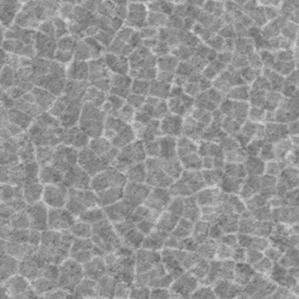
Label: frost